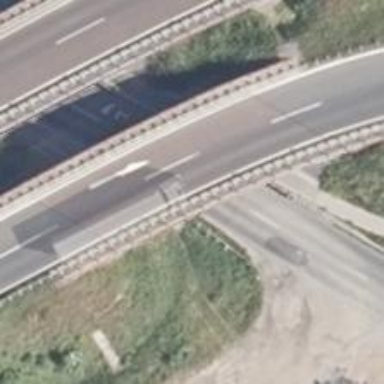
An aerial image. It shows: Bridge over motorway link with asphalt surface.